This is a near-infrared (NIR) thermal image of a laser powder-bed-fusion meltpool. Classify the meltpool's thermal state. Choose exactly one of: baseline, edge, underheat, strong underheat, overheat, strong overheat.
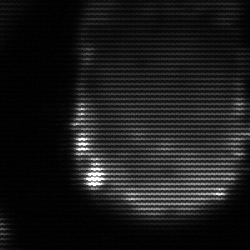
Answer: edge